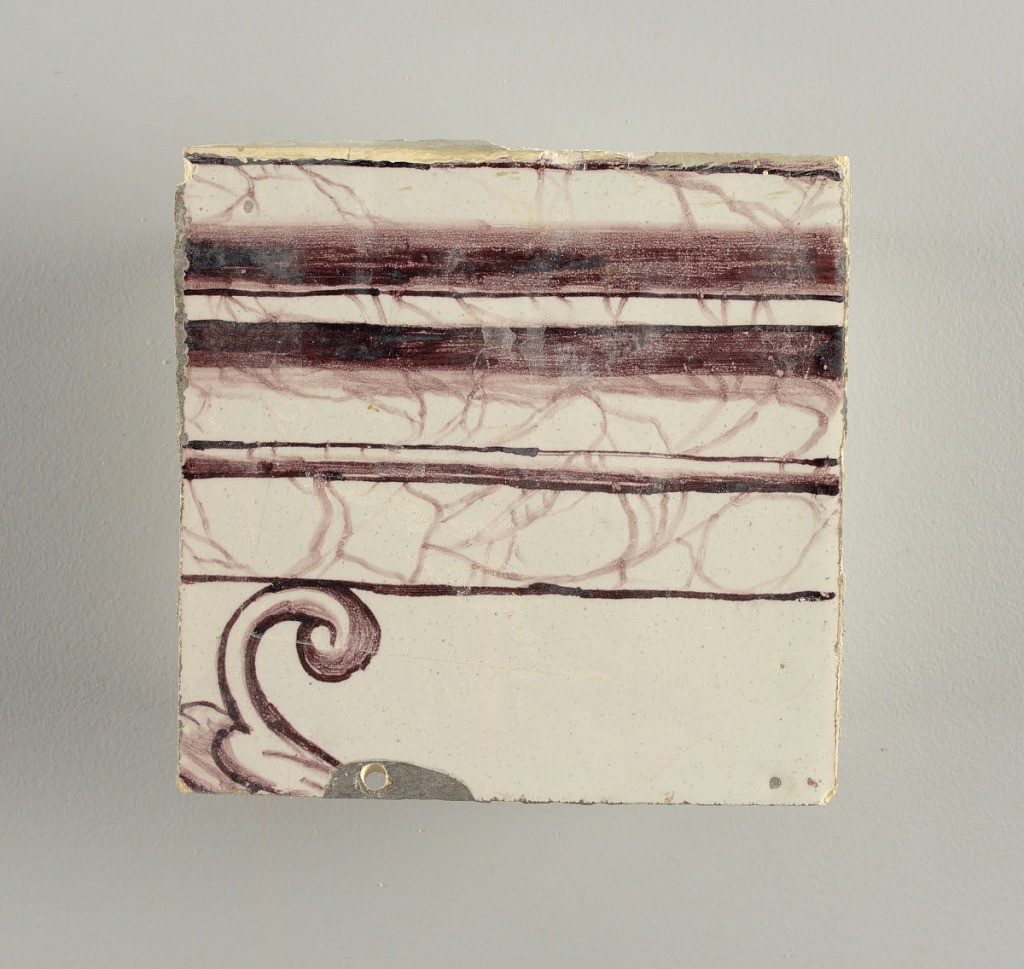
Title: Wall facing
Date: ca. 1725
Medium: tin-glazed earthenware, underglaze
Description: Running design for a frieze or a dado, composed of scrolls of foliage and strapwork, and four repeating motifs--a seated woman in a small upright oval medallion, a putto seated on a rocailled base, and strapwork in axial pattern.  The various panels, A to F, show various repeats of the same design, all being five tiles high and a varying number of tiles wide.